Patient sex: M
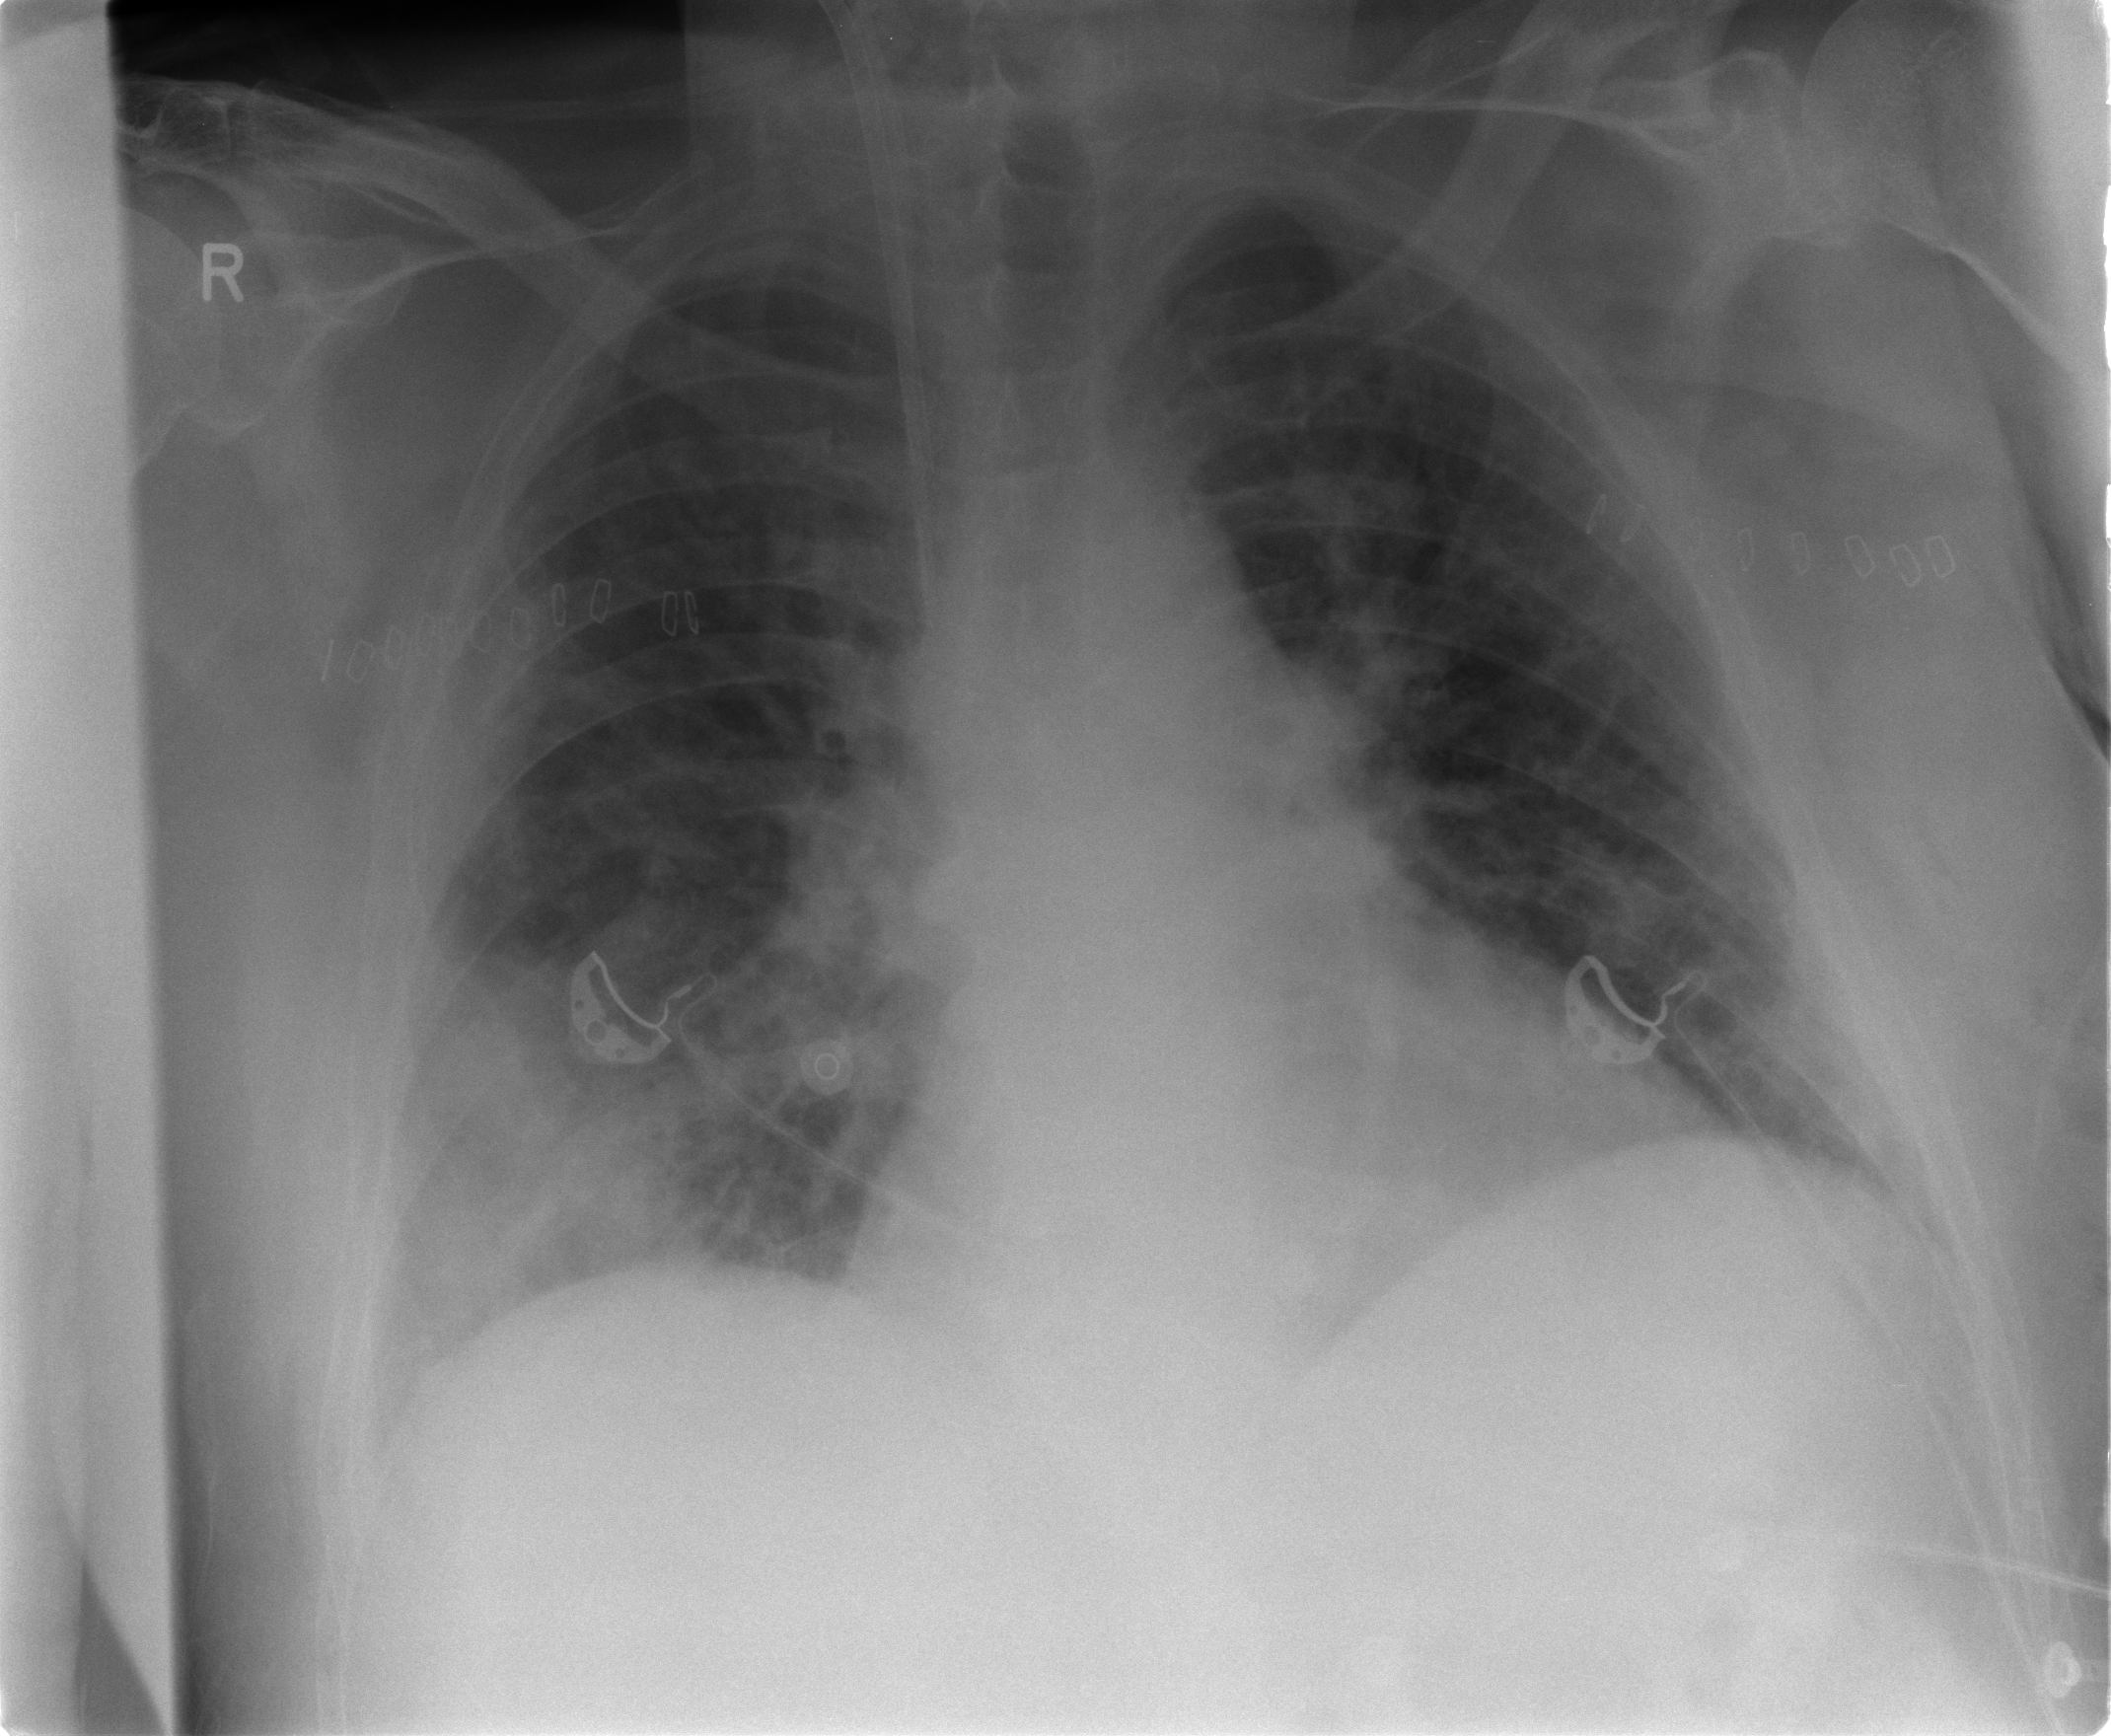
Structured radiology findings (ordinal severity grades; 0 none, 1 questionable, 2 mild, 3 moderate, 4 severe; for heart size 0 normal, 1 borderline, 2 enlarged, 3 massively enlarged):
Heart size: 0
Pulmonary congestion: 2
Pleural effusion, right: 2
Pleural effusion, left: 0
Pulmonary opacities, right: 3
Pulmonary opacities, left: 2
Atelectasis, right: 2
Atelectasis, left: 2